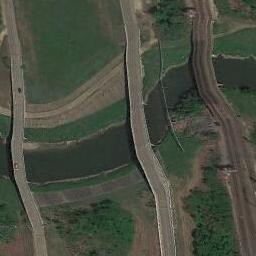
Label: bridge